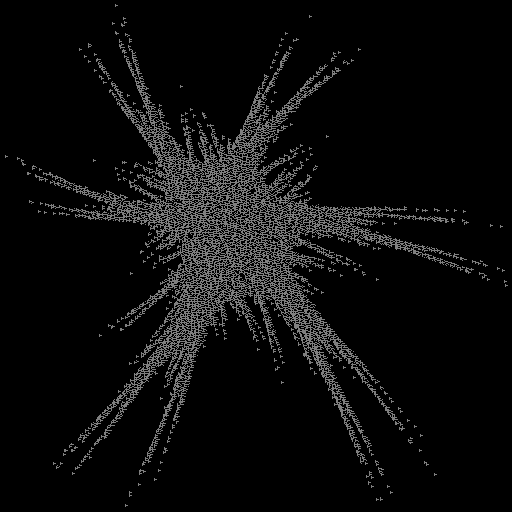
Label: gaku